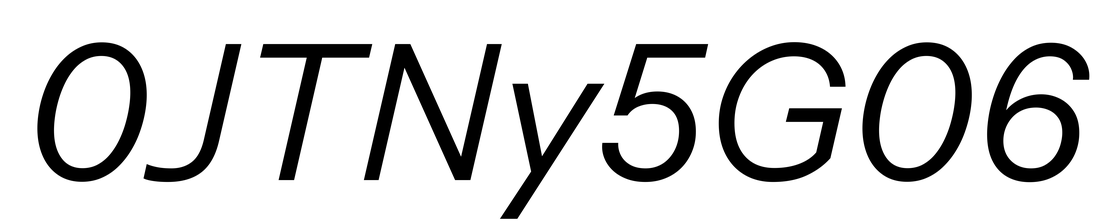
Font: InstrumentSans-Italic_Italic